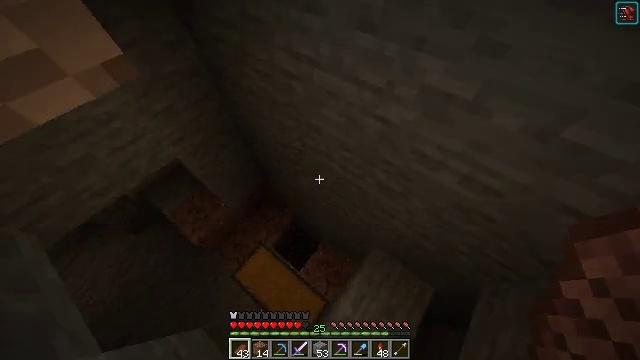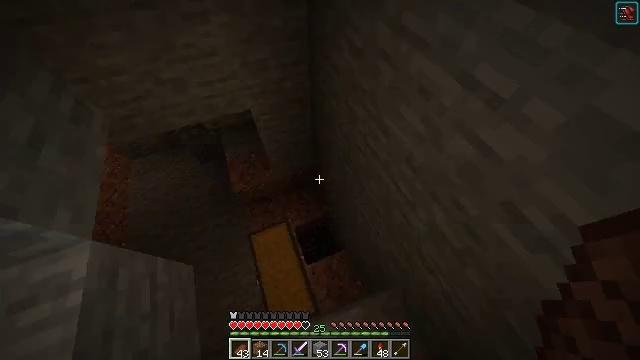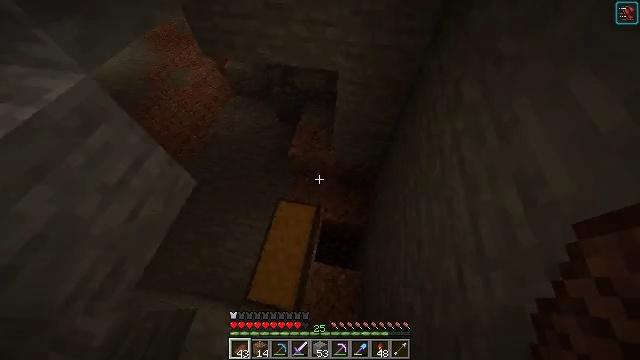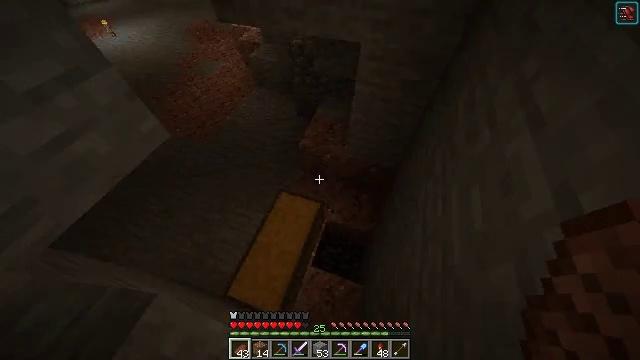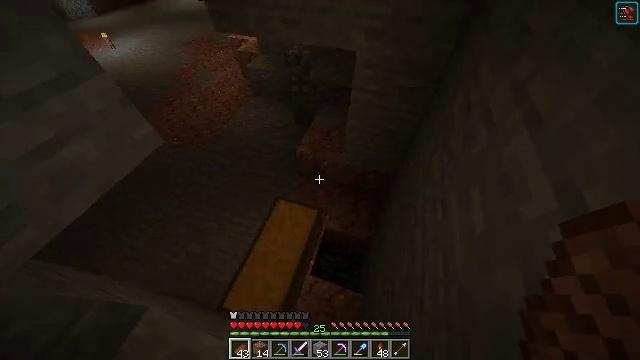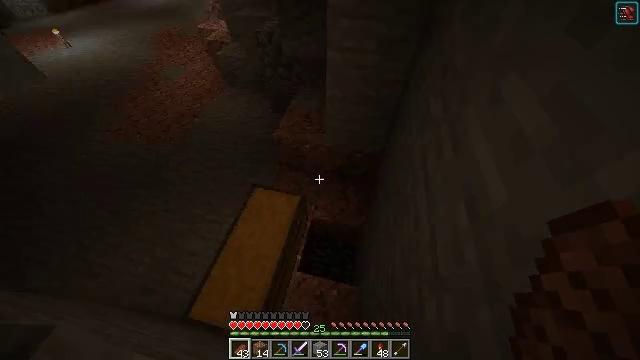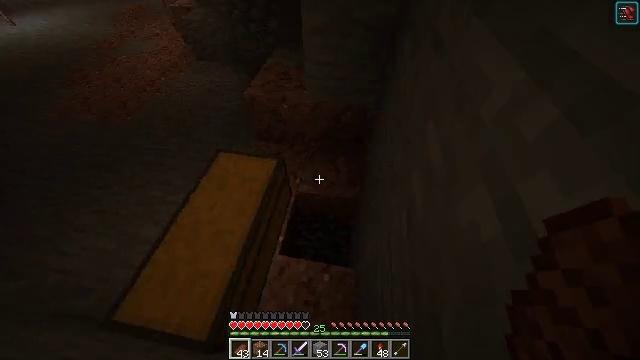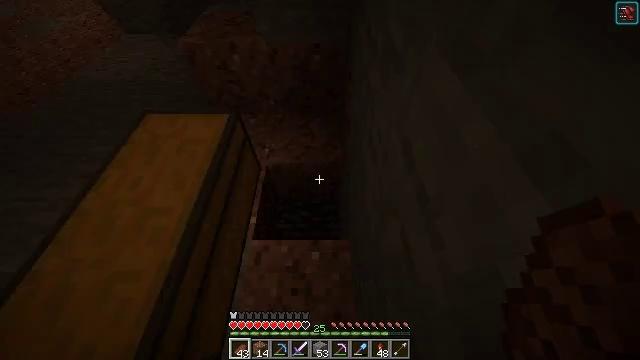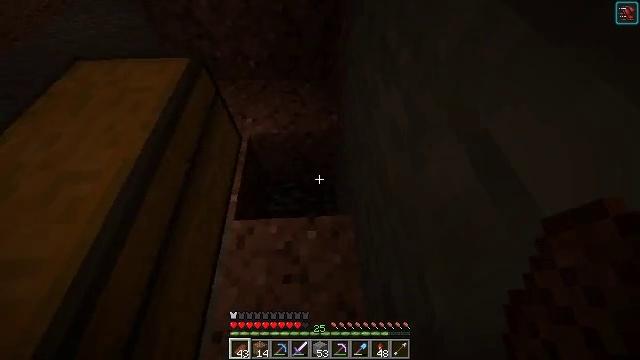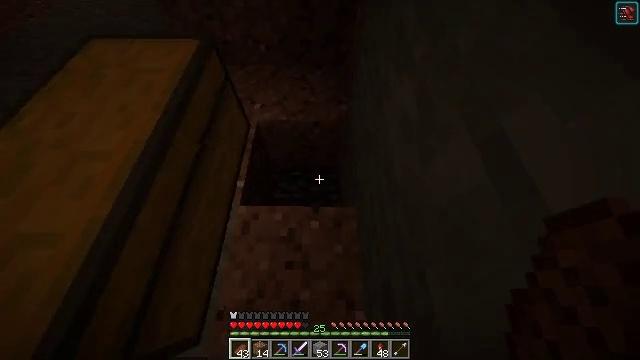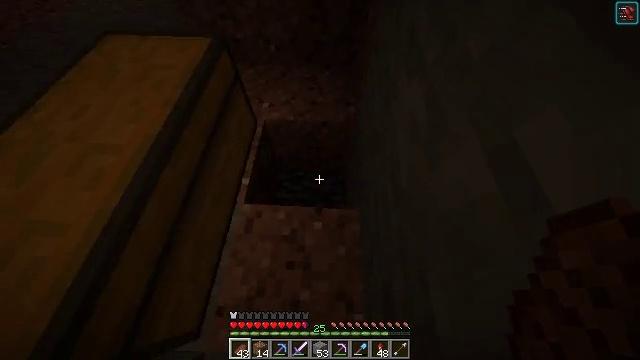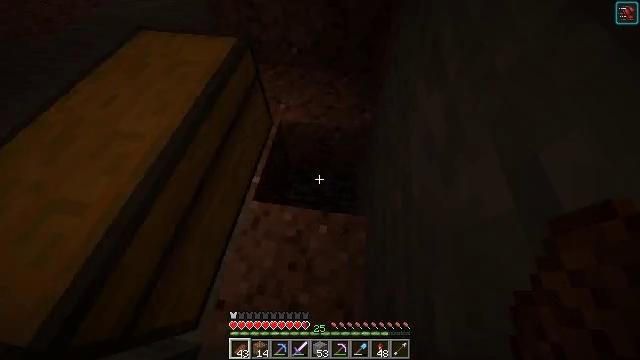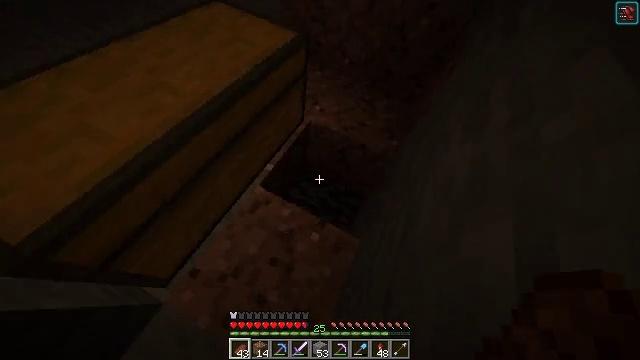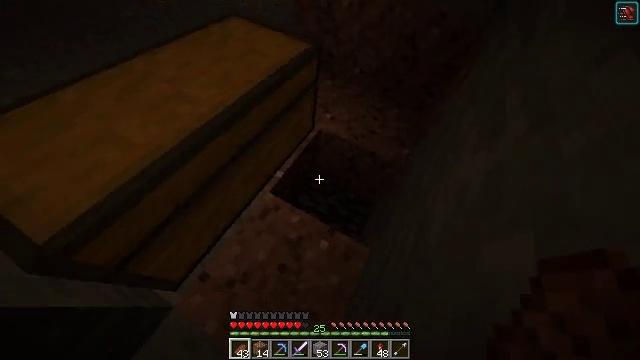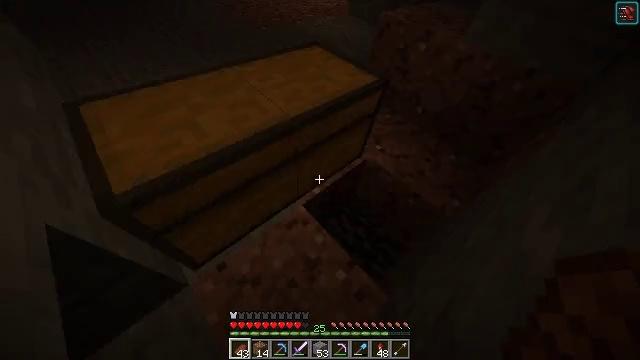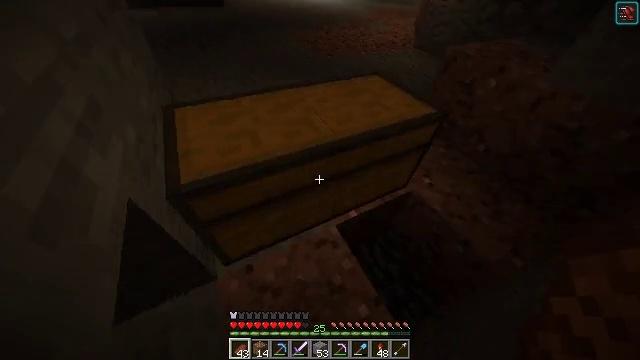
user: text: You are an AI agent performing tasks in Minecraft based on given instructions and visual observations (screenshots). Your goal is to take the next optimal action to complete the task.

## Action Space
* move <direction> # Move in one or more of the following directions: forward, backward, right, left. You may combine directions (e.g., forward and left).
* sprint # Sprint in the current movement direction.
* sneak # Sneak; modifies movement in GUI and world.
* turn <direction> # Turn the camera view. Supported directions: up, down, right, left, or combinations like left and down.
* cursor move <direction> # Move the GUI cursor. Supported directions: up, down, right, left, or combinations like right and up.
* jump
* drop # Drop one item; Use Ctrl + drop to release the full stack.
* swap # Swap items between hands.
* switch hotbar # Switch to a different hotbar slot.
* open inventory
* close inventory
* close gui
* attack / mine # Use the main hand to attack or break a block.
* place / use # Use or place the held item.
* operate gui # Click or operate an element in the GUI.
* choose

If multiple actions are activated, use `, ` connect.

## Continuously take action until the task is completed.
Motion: motion action
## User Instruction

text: Hunt a slime.
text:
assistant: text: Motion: turn left
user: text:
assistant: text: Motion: turn left
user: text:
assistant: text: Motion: turn left and up
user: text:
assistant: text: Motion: turn up
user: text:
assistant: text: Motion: turn right
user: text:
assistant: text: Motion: turn right
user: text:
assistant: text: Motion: turn right and down
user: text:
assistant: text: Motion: turn right and down
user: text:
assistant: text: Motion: turn left and down
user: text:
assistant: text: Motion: turn left
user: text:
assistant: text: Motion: turn left and up
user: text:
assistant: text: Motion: turn left and up
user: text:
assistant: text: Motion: turn left and up
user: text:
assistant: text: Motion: turn left and up
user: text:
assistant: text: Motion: turn left and up
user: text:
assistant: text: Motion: move forward, turn left and up, jump
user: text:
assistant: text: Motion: move forward, turn left, jump
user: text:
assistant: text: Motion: move forward, jump
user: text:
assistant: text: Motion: move forward, jump
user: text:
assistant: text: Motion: move forward
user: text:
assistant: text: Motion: move forward, turn up
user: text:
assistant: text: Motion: move forward, turn up
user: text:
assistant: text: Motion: move forward, turn left and up
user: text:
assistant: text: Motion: move forward, turn left and up
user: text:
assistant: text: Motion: move forward, turn left and up
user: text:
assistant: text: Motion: move forward, turn left and up
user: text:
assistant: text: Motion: move forward, turn up
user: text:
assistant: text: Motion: move forward
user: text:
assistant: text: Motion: move forward
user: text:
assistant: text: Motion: move forward